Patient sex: M
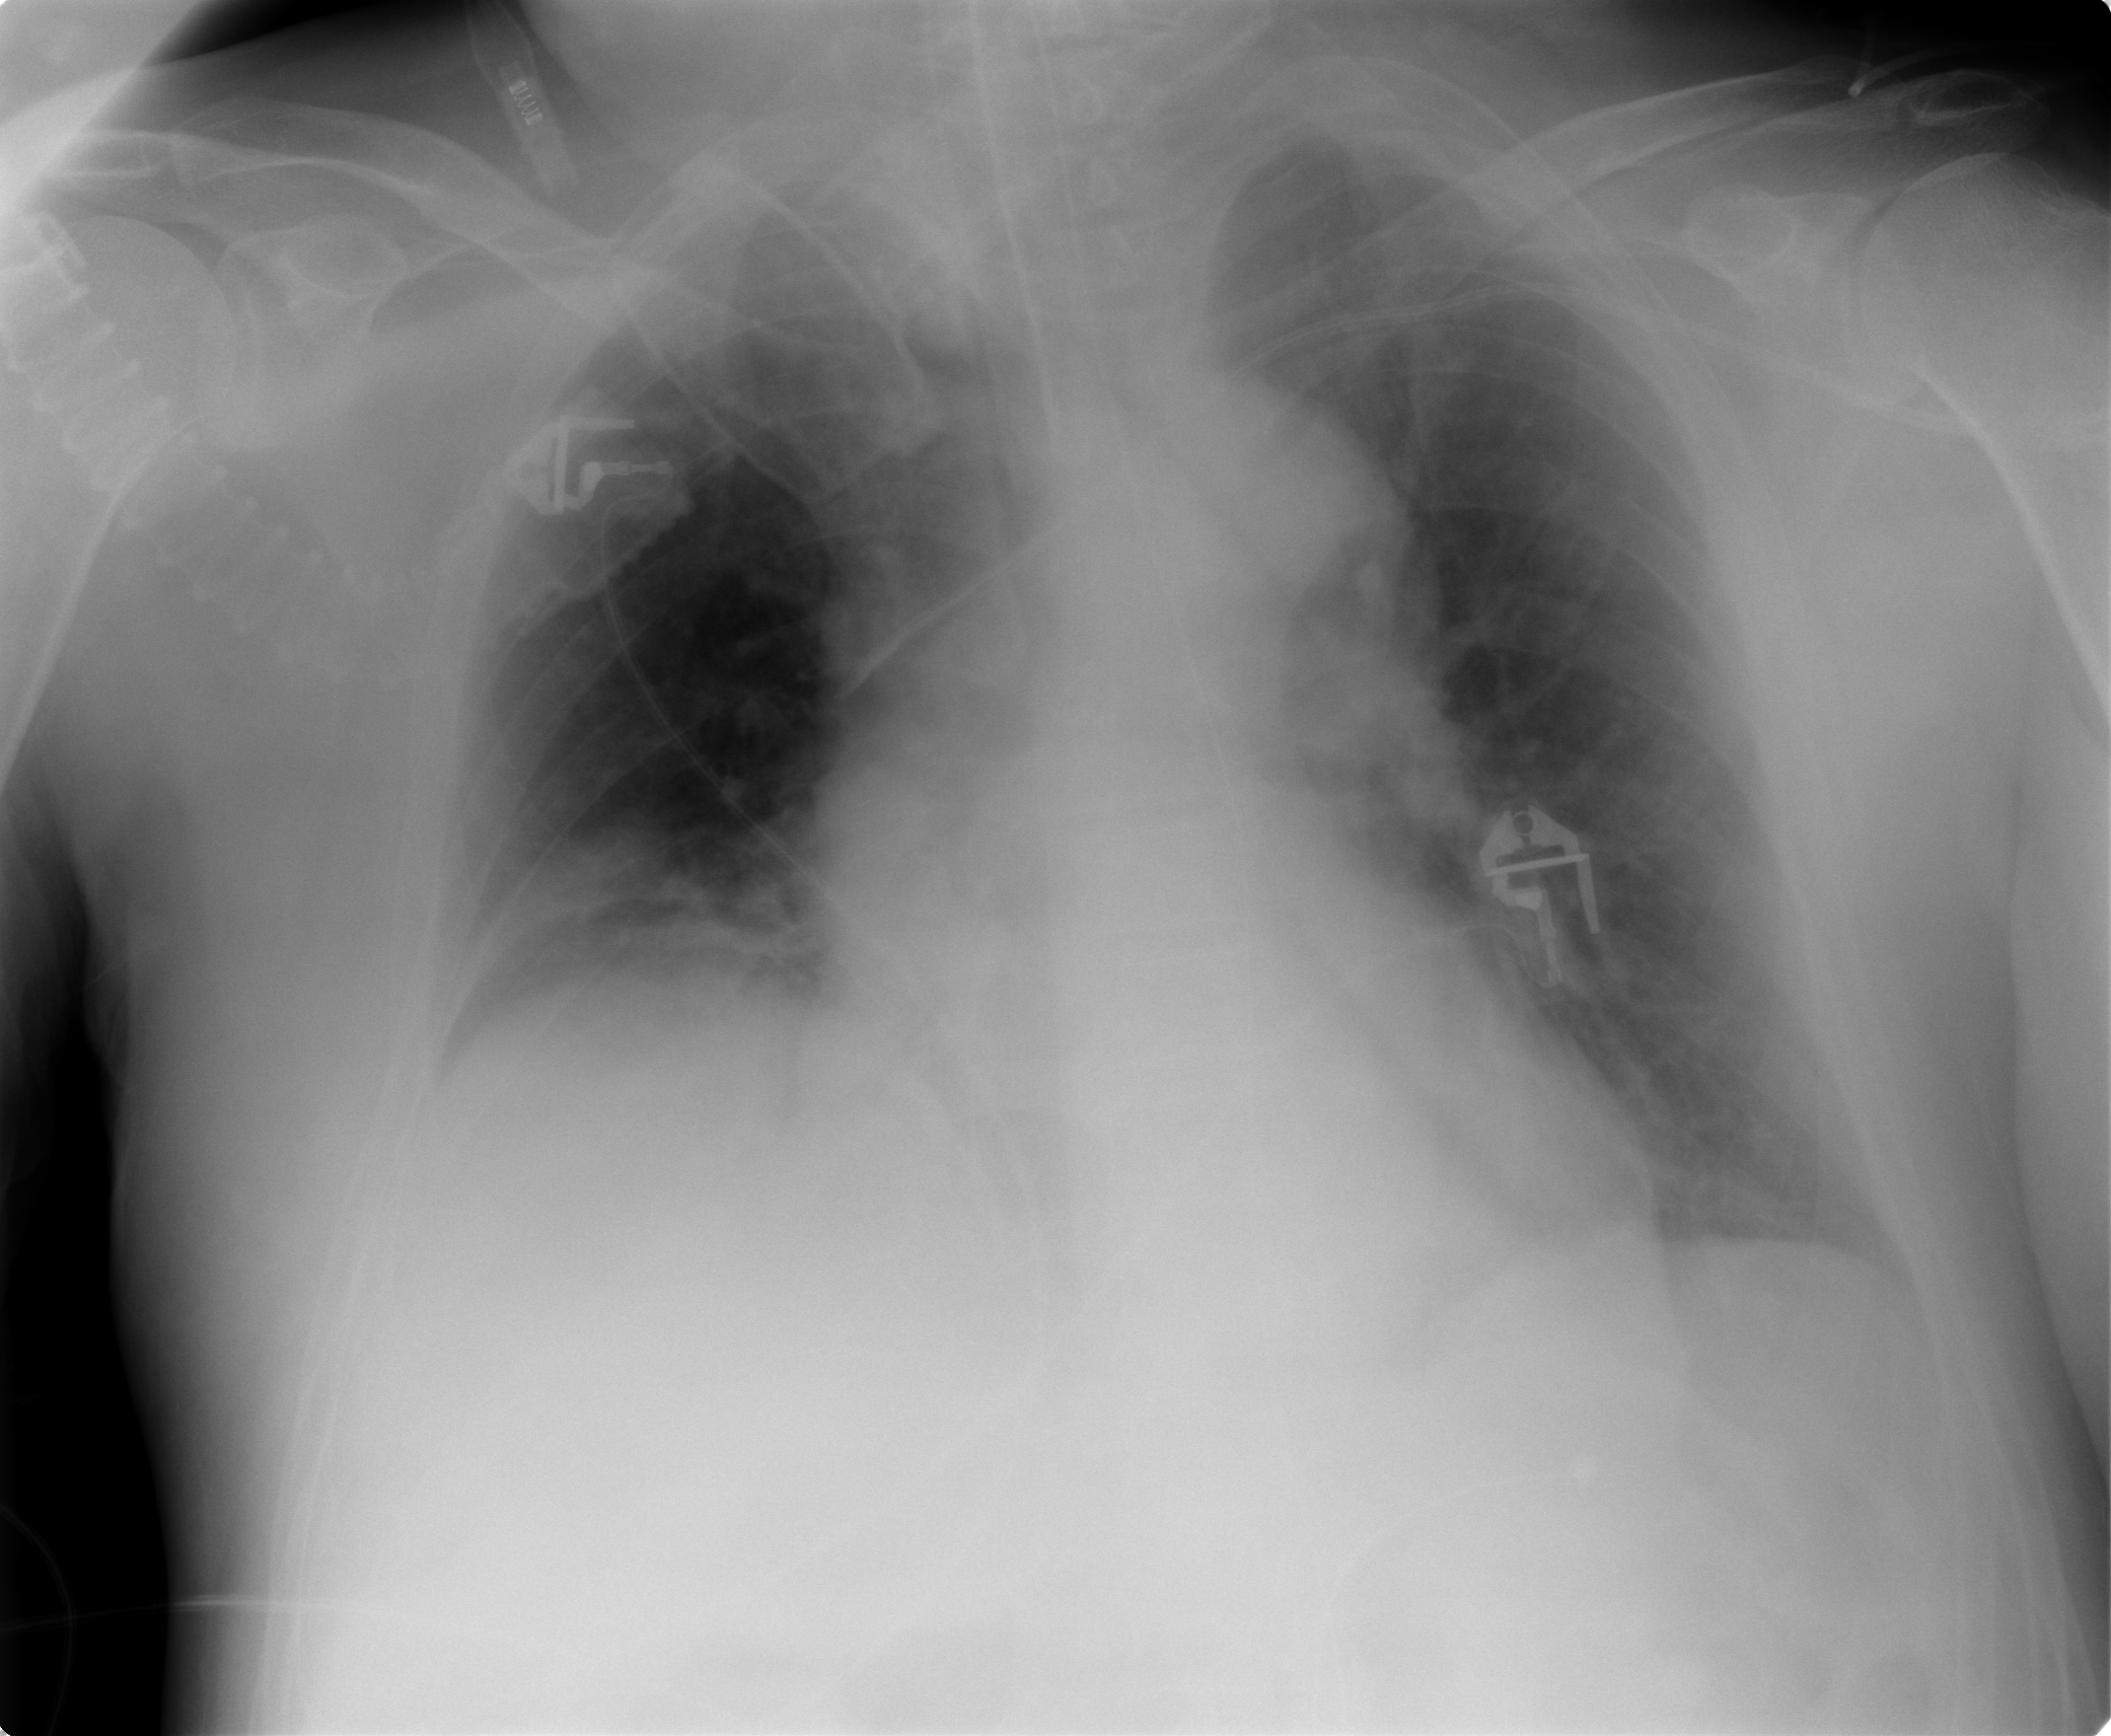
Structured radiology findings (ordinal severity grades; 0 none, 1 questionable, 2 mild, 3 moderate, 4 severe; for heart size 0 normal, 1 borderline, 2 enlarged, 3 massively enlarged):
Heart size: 2
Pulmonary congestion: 0
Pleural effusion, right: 2
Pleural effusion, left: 1
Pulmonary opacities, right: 0
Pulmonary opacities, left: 0
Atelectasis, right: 2
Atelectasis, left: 0